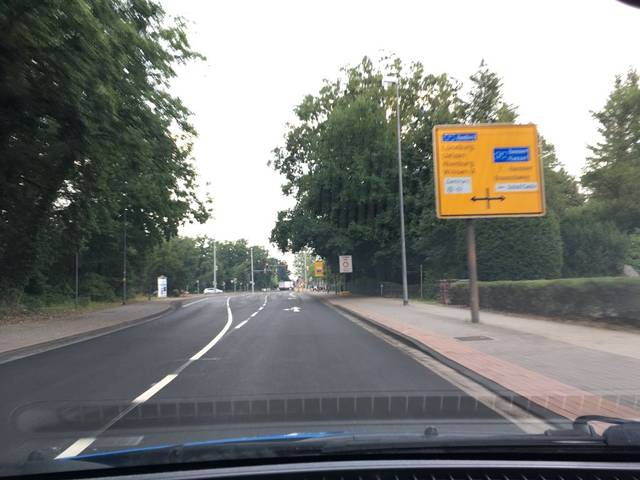
Region: Germany
Coordinates: 52.61, 10.035